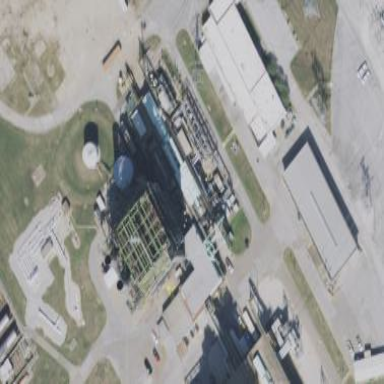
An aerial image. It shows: Building with gas-powered steam turbine generator.